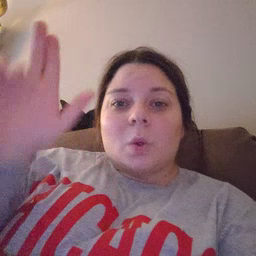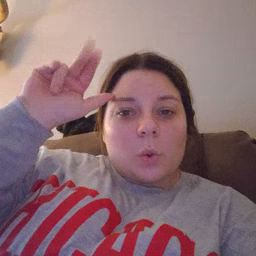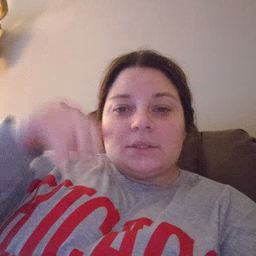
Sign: horse